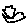
Label: bird